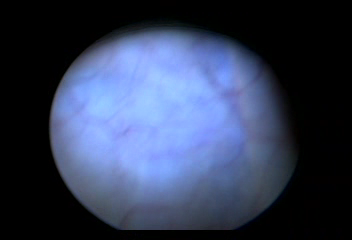
Modality: BLC
Class: Normal mucosa
Bladder cancer association: No